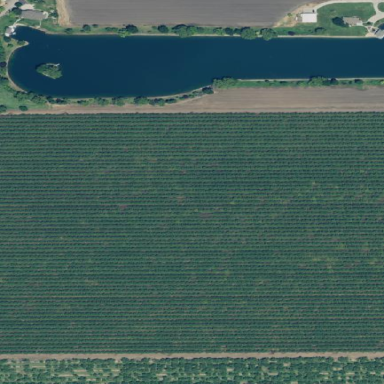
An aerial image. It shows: Orchard.